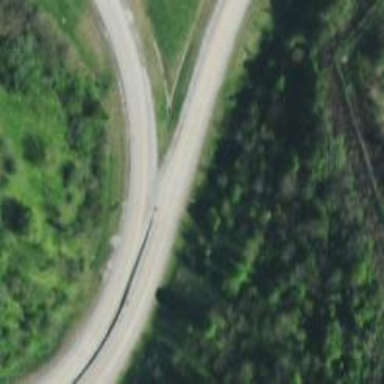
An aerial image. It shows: Trunk link highway.